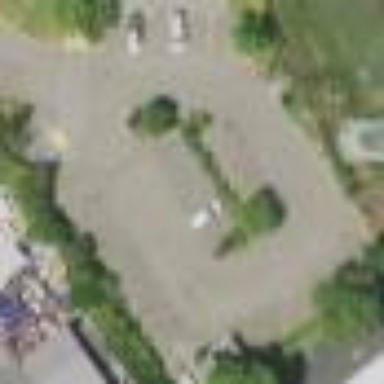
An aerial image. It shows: Parking area with asphalt surface.